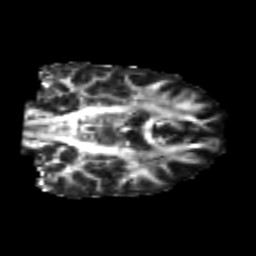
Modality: FA
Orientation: coronal
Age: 24
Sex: male
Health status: healthy
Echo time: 0.074 s